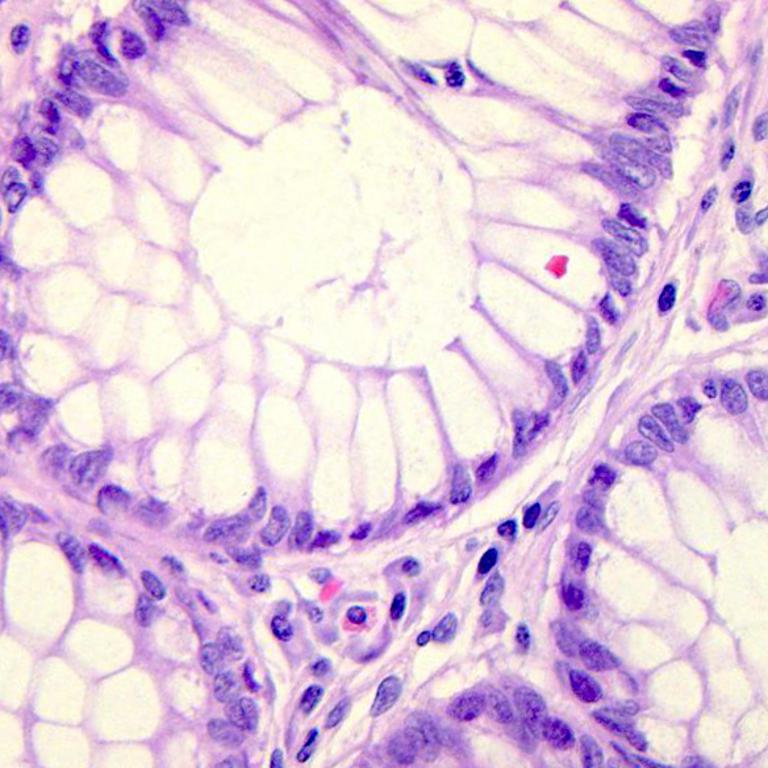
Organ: colon
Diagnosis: benign